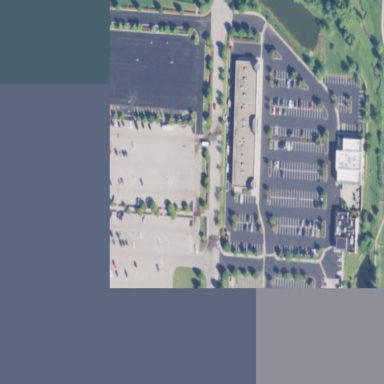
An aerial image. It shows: Retail area.